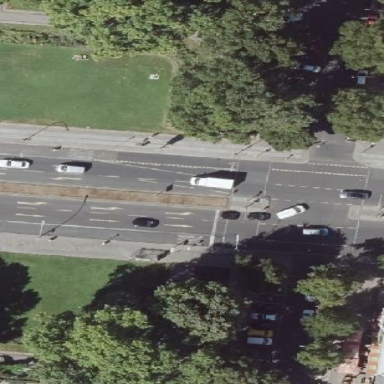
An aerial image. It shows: Junction on tertiary road.